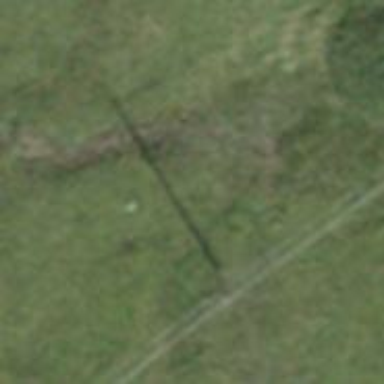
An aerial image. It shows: Minor power line with three cables.